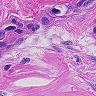
Metastatic tissue present: yes